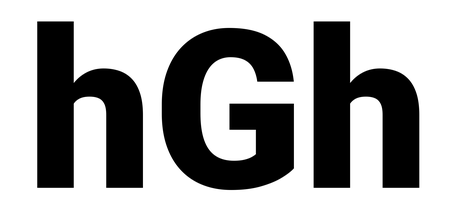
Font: Roboto_Black